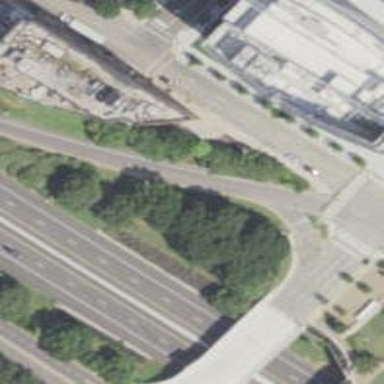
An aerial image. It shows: Asphalt motorway link.